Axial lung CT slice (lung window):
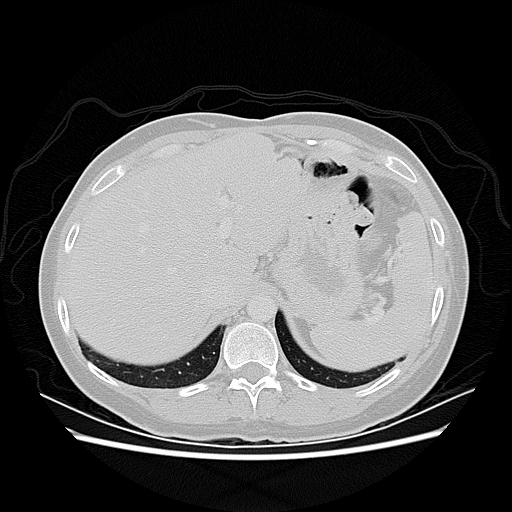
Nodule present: no